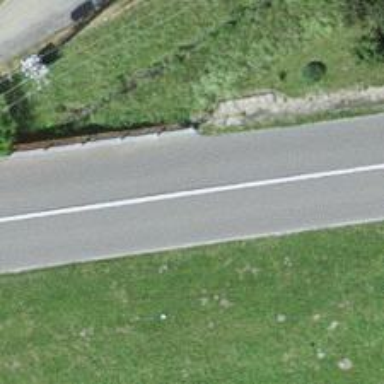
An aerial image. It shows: Secondary road crossing bridge with asphalt surface.